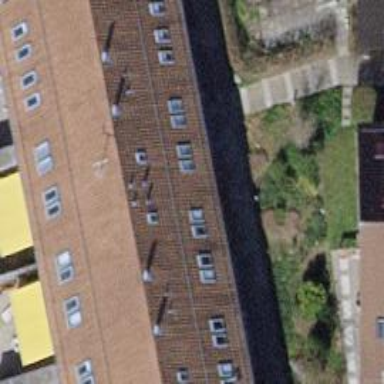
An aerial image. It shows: Building with tiled roof.